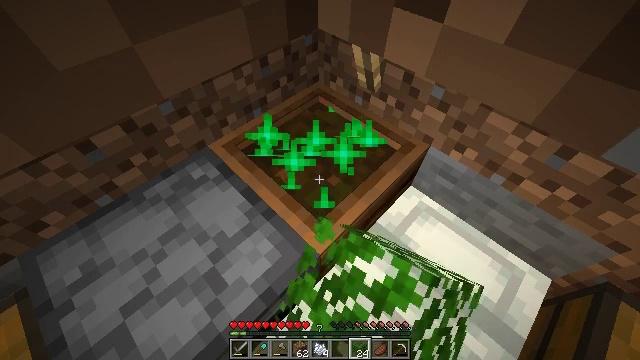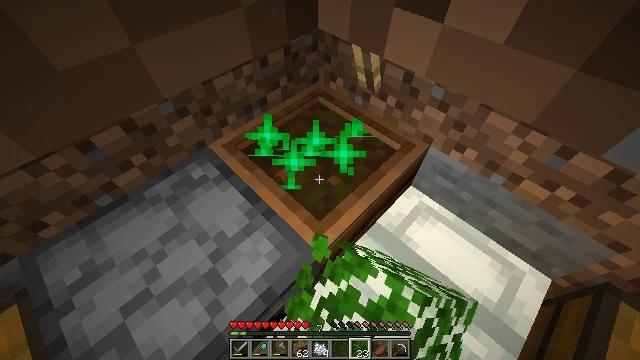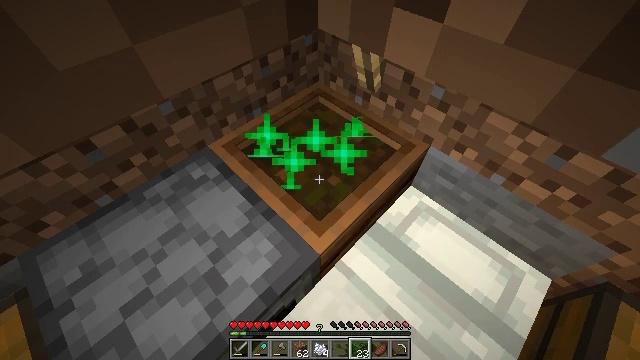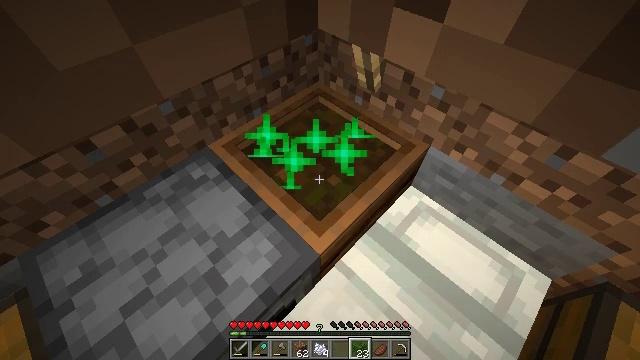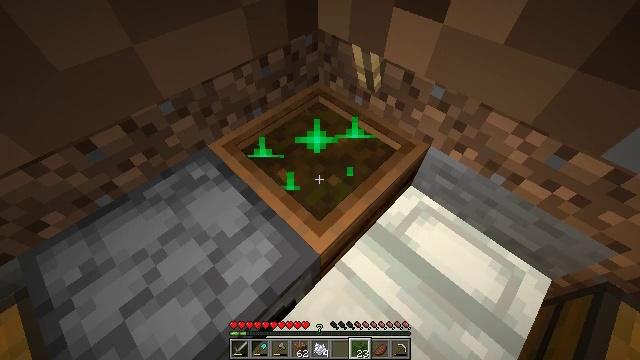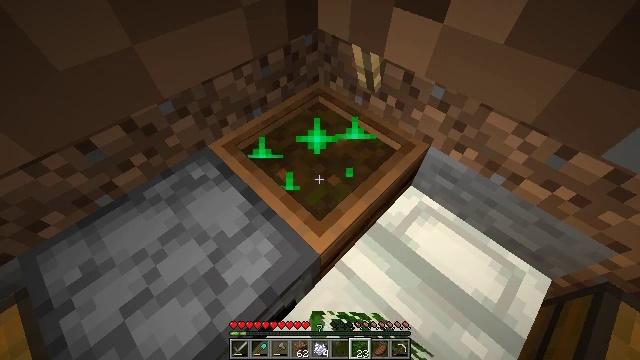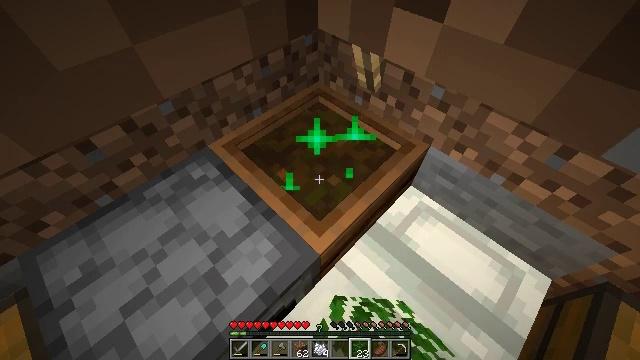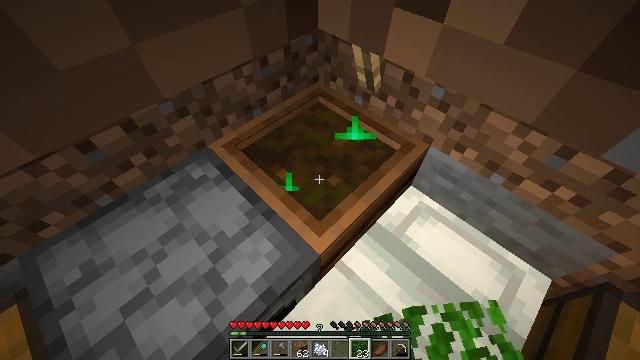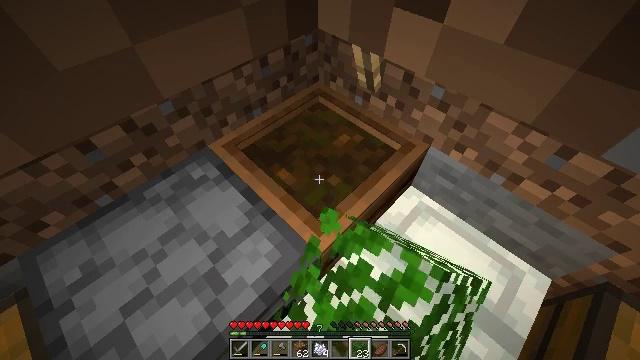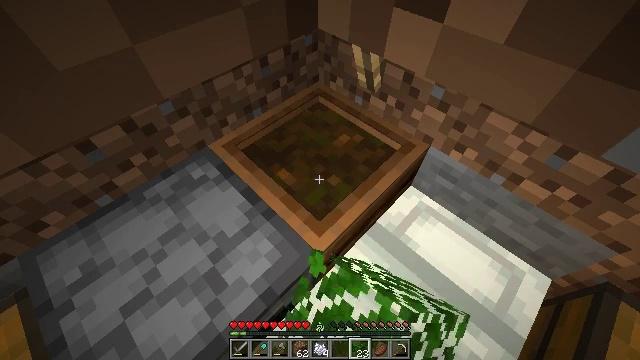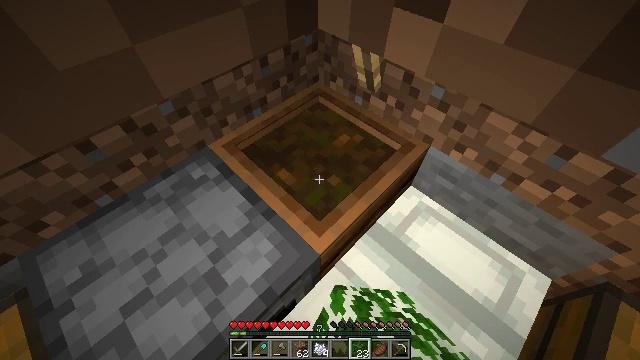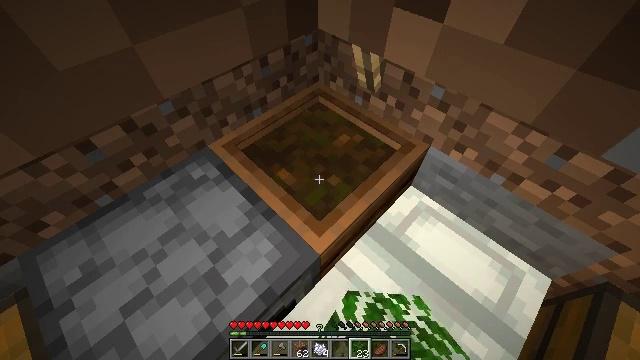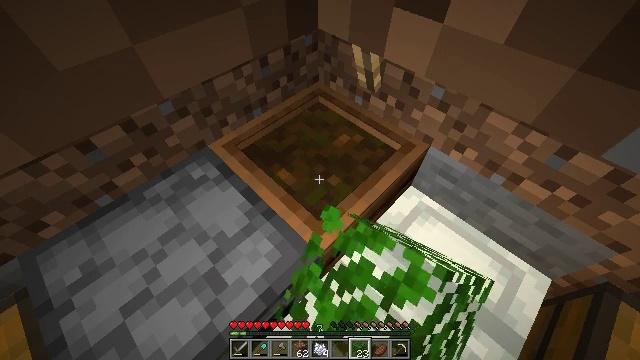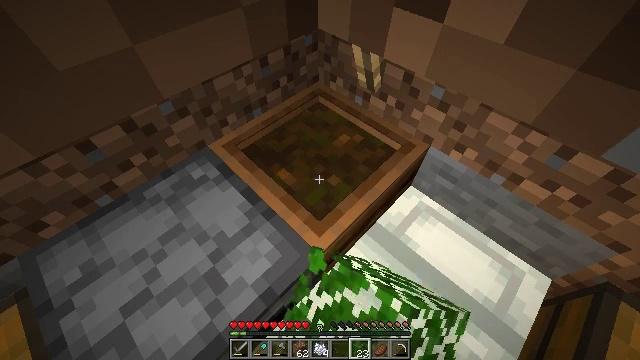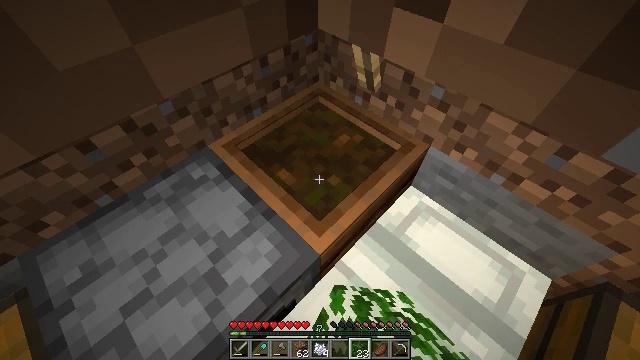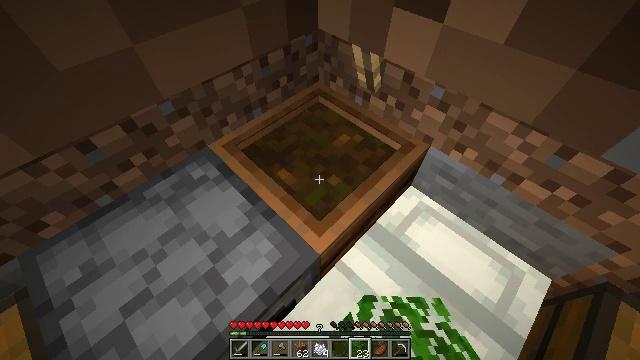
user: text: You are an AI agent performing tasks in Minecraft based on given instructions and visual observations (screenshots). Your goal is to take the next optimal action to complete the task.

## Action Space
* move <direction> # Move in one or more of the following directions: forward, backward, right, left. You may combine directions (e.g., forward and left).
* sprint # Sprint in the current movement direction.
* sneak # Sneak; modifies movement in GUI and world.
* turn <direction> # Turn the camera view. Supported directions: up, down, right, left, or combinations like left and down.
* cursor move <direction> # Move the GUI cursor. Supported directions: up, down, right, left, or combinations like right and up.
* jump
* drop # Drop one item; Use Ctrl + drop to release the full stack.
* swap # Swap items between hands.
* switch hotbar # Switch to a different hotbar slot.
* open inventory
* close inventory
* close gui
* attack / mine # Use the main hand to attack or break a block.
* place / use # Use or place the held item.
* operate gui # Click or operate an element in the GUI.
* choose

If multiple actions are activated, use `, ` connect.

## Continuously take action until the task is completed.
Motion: motion action
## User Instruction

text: Get materials to craft white dye.
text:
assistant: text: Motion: use / place
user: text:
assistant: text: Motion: use / place
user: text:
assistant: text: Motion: use / place
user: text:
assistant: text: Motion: use / place
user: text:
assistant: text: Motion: use / place
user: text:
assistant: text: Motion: use / place
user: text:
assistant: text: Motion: use / place
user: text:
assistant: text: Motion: use / place
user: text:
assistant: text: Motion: use / place
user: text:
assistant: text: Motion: use / place
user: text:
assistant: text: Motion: use / place
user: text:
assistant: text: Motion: use / place
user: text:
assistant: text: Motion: use / place
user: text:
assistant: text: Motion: use / place
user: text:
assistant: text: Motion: use / place
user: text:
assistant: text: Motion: use / place
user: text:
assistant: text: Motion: use / place
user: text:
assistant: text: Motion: use / place
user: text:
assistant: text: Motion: use / place
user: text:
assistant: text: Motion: use / place
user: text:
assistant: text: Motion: use / place
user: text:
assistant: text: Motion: use / place
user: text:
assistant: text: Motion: use / place
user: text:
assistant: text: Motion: use / place
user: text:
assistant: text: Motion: use / place
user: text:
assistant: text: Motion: use / place
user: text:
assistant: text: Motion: use / place
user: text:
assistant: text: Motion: use / place
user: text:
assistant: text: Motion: use / place
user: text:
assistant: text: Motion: use / place